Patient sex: M
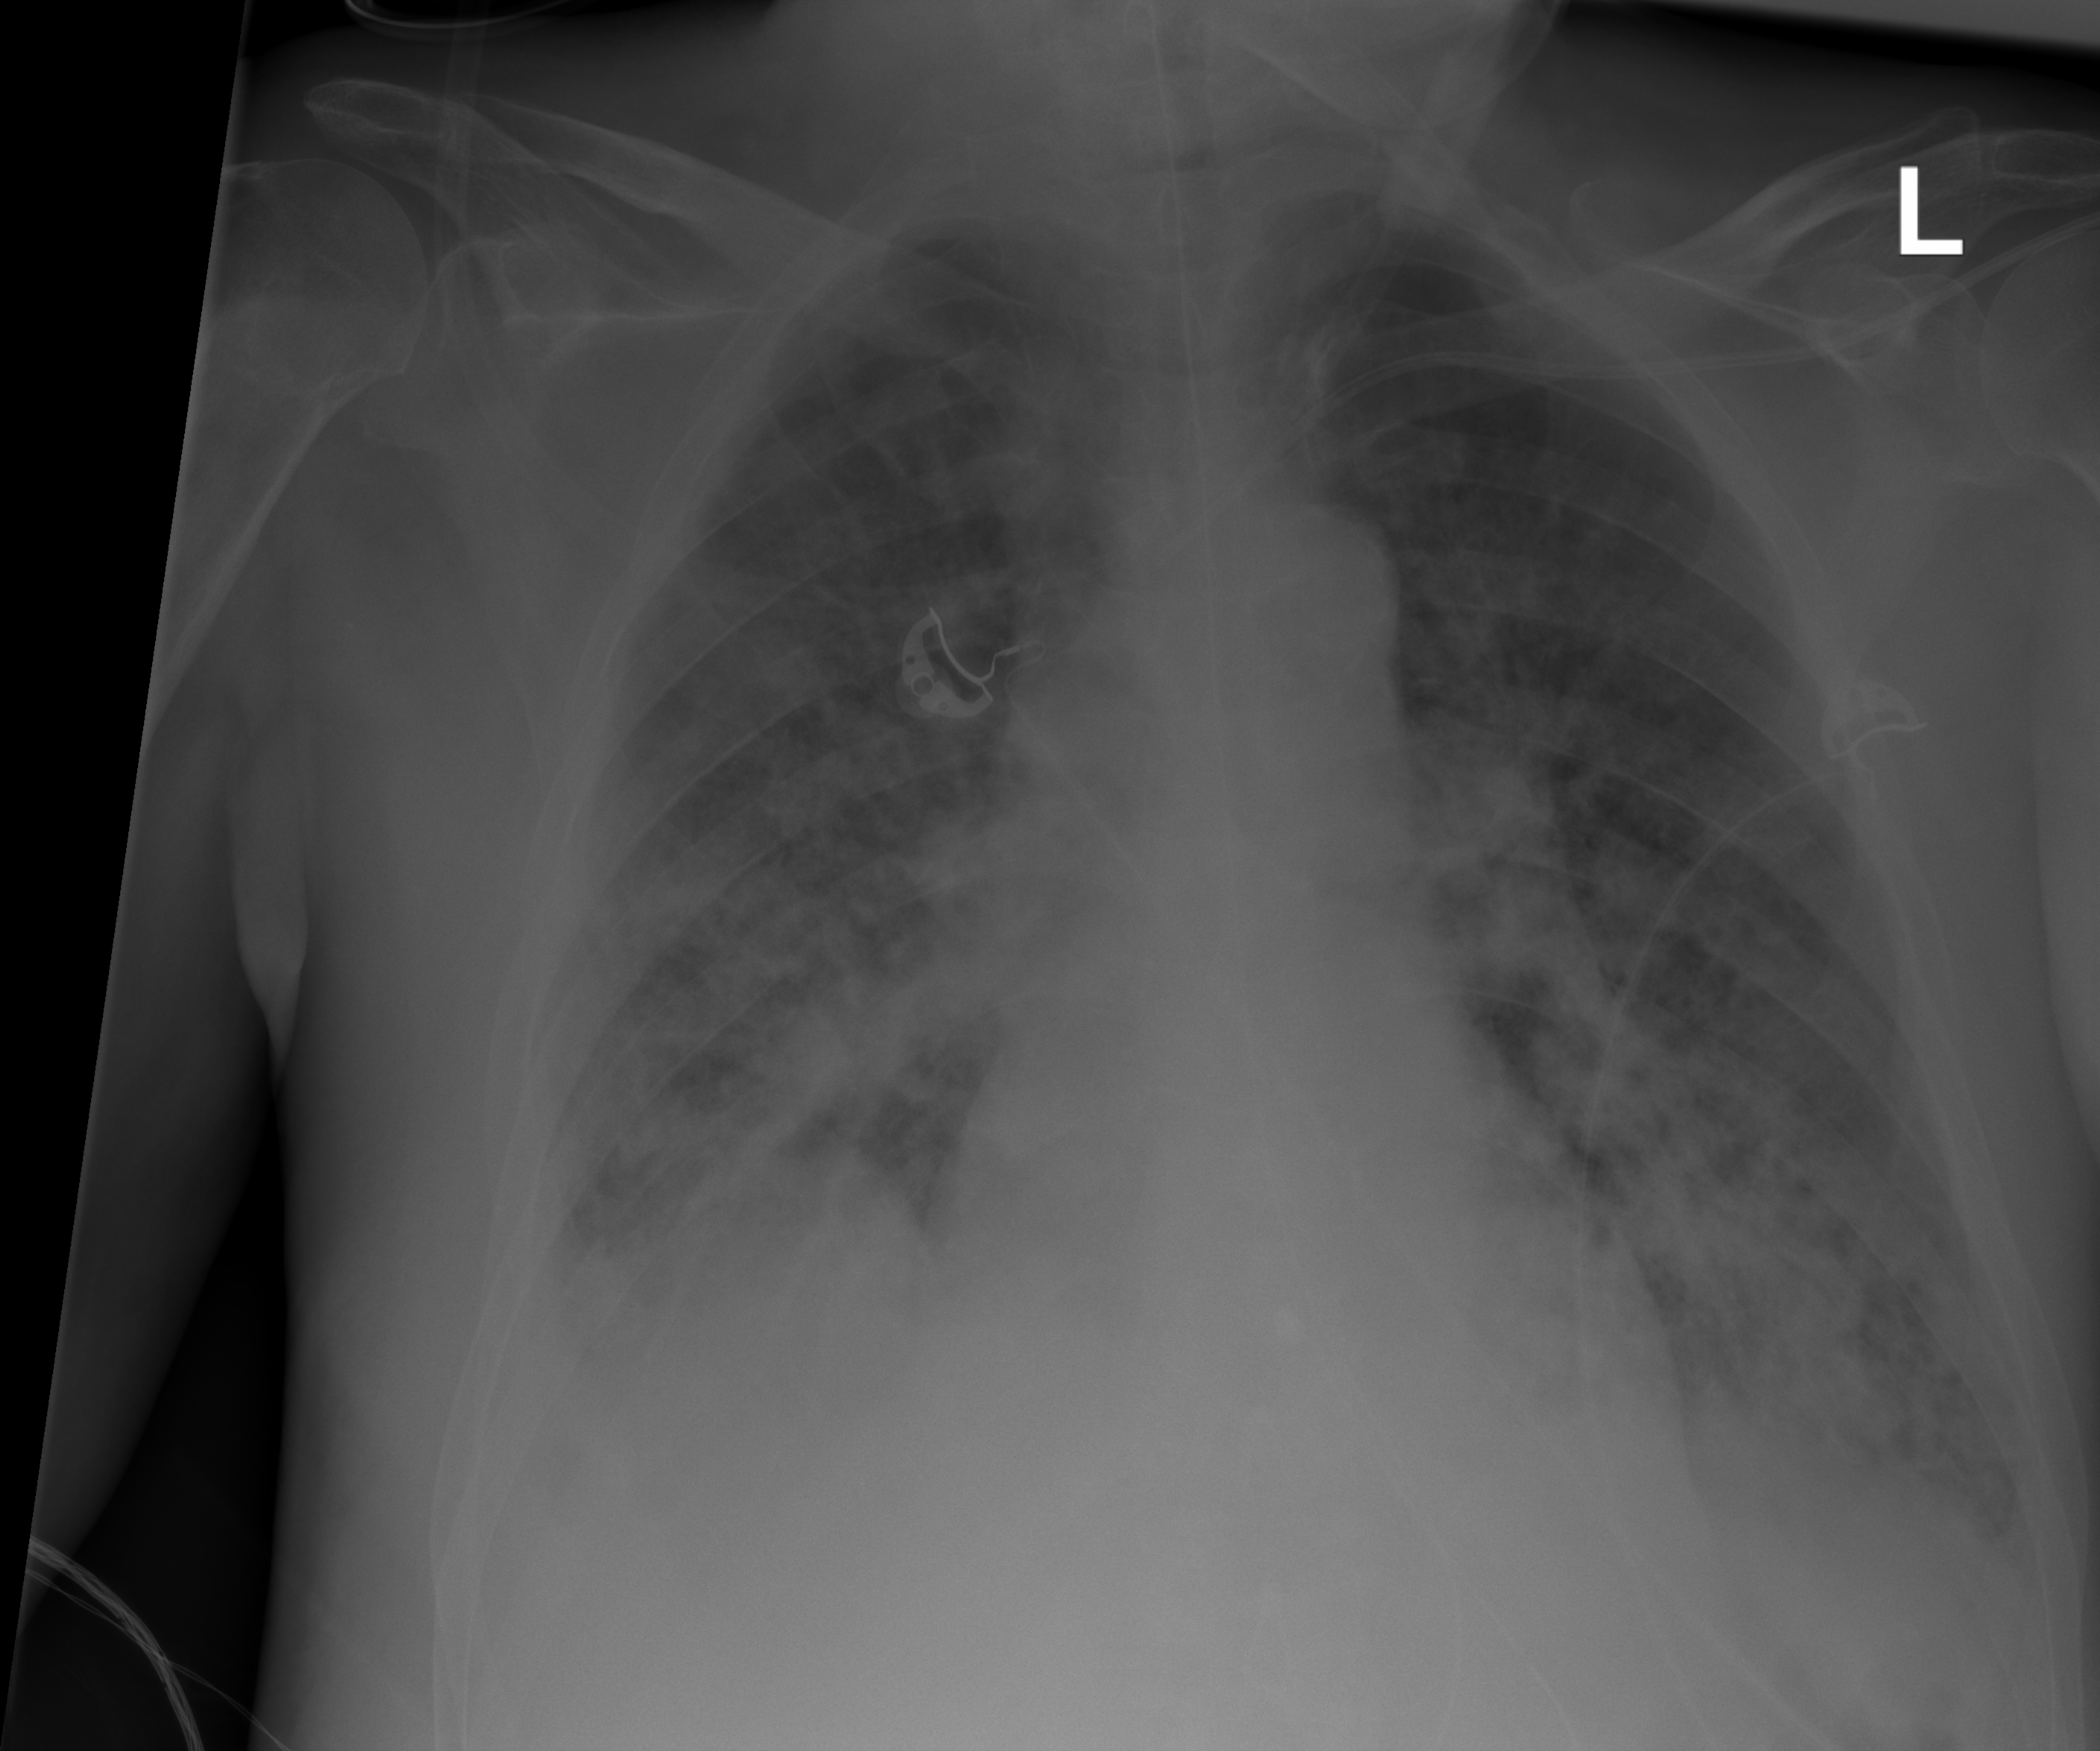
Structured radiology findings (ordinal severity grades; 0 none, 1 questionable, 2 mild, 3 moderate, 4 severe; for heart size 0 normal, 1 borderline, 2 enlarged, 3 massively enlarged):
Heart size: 0
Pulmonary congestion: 0
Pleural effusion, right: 2
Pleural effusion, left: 2
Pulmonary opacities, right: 3
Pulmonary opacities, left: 3
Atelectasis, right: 2
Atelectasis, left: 2